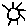
Label: sun